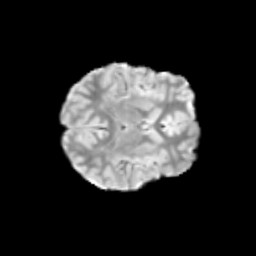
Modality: T2w
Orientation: axial
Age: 9
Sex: male
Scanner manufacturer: siemens
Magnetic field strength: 3 T
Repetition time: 3.8 s
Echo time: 0.07 s